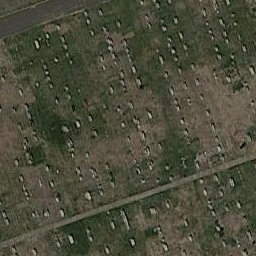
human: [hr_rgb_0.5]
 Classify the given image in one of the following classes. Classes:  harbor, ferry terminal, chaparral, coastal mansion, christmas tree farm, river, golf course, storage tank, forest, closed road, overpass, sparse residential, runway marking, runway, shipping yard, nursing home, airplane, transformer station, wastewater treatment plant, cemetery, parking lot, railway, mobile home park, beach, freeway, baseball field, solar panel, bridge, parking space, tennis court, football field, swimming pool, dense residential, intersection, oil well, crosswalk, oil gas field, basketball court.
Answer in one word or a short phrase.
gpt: cemetery